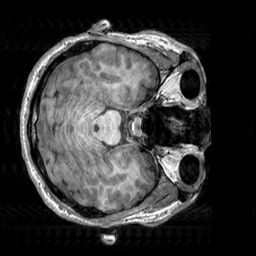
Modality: T1w
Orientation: axial
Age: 24
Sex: male
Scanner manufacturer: siemens
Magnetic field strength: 3 T
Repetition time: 2.3 s
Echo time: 0.00303 s